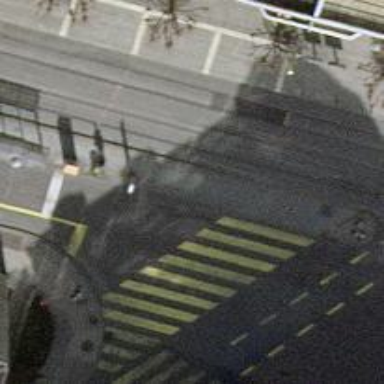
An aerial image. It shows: Crossing with traffic signals.